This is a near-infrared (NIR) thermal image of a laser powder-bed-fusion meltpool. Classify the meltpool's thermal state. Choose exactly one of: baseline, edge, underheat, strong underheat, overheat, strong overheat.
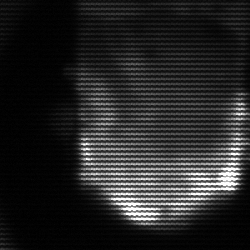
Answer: baseline